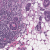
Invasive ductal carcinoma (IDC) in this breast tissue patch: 0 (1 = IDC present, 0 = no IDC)